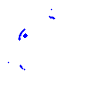
Particle: proton